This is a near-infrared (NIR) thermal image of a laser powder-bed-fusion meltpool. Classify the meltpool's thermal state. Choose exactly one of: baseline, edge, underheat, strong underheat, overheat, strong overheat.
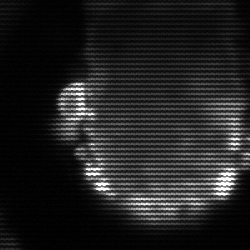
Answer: baseline